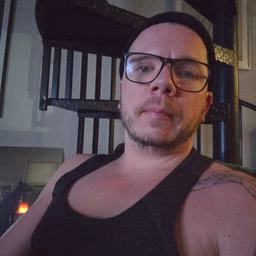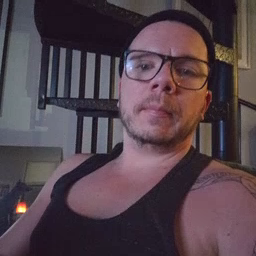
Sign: pajamas